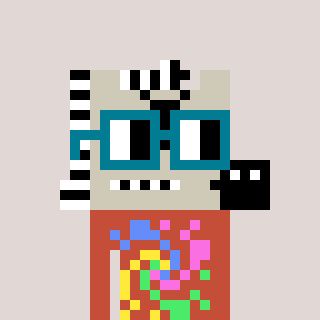
a pixel art character with square dark green glasses, a zebra-shaped head and a rust-colored body on a warm background